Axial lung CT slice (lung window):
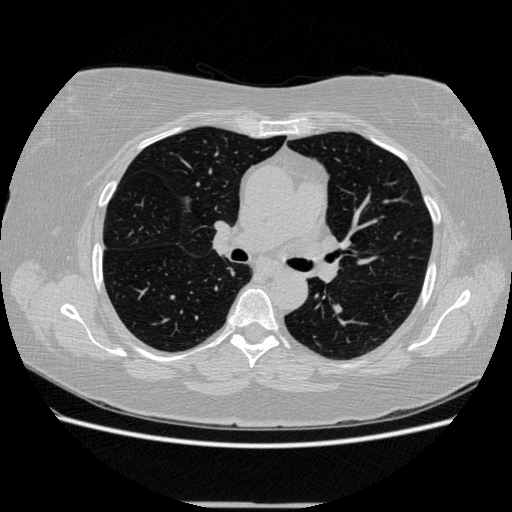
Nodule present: no